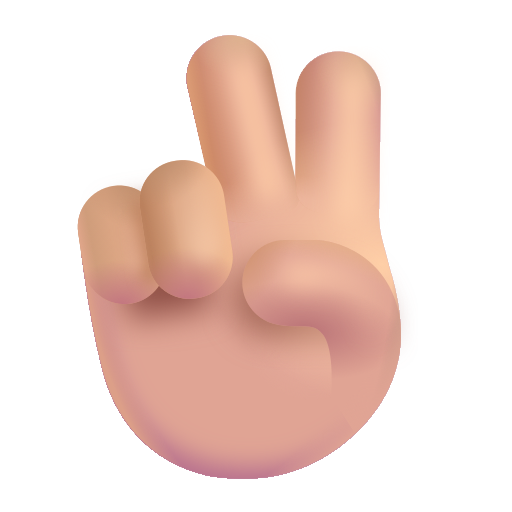
victory hand color  light